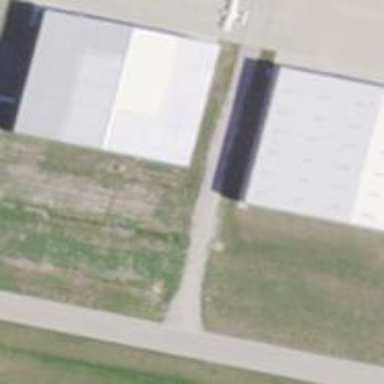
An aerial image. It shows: Hangar located at airport.